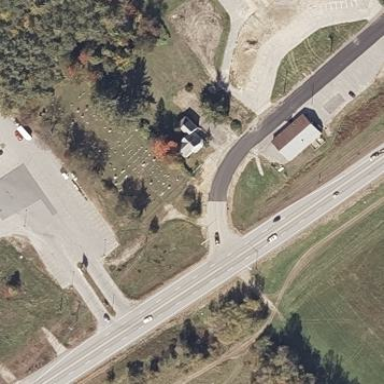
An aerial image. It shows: Cemetery.